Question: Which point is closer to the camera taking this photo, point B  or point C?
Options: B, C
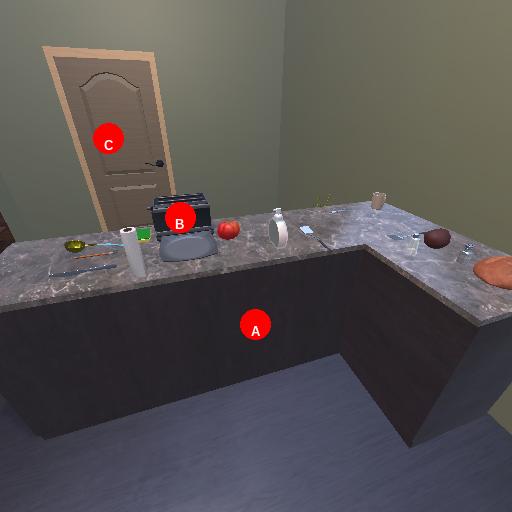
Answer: B